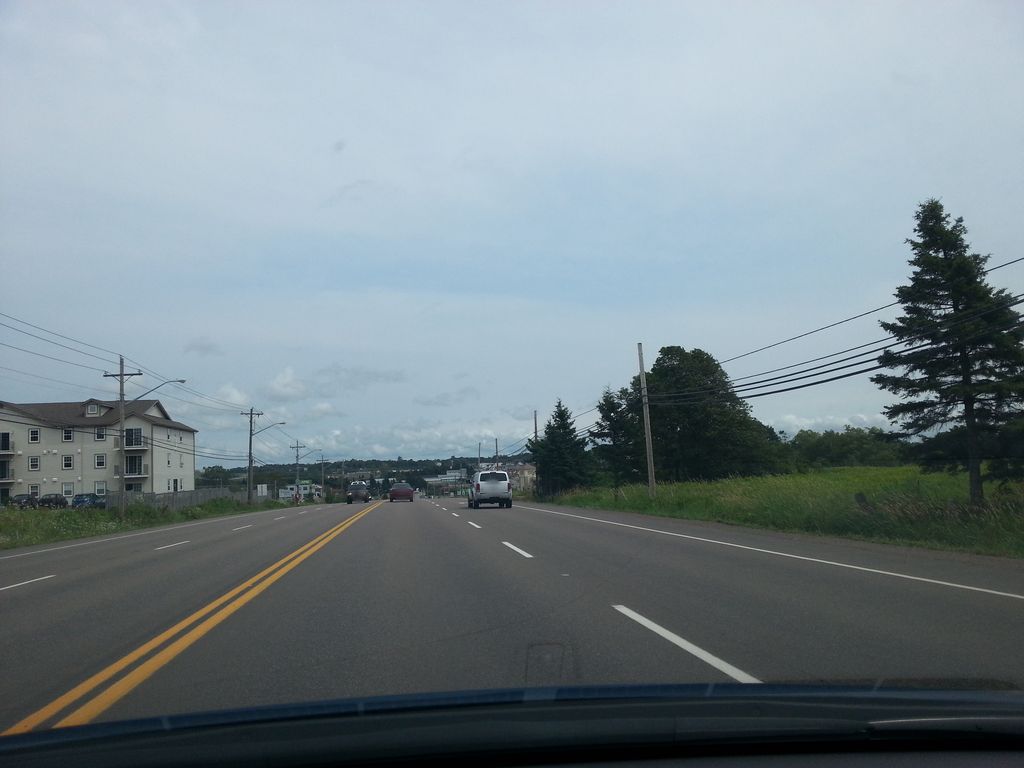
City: charlottetown